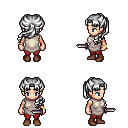
a pixel art fantasy rpg character, female body template, human, light skin, white tunic, red pants, white princess hairstyle, bracelets, brown shoes, dagger, four views (front, back, left, right), 2x2 character sprite sheet, small pixel art, hard edges, no anti-aliasing